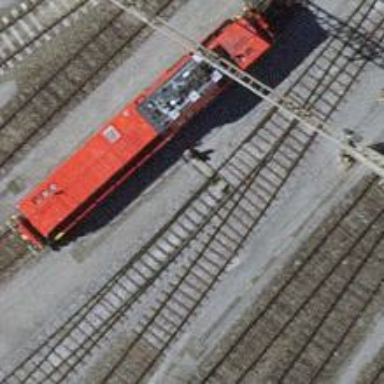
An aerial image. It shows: Railway yard with electrified tracks and single track.